Question: I have a problem with supporting state restoration in iPhone 6+.
Here's my hierarchy:

Problem is when state restoration happens in Portrait orientation and then, at later point, state decoding attempt is made while in Landscape orientation.
Explanation:
In portrait mode, there is only TabBar as master view (in fact, detail view doesn't exist) so it is pushed into TabBar navigation's controller.
Then, at later point, when app tries to perform state restoration for landscape, my details view is pushed onto master navigation controller (when it should be in details).
Due to custom hierarchy I have implemented UISplitViewControllerDelegate methods accordingly, and they work fine.
UISplitViewControllerDelegate methods also make sure that state restoration works in following cases:
'''
Landscape -> Landscape
Landscape -> Portrait
Portrait -> Portrait
'''
what's not working is: Portrait -> Landscape because, as I said, delegate method don't get called when in not-collapsed state so view hierarchy doesn't know how to split details from master view and embed that into detail navigation controller.
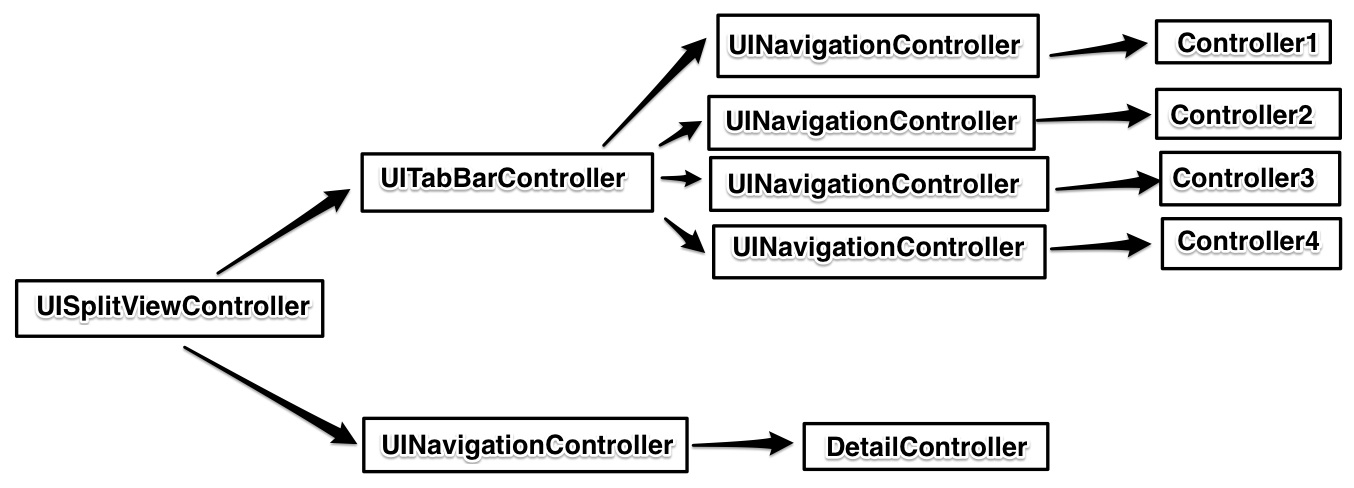
Answer: So far, I have solved it like this: in viewWillAppear all detail controllers are cut from tab bar's navigation controllers.
When storing state, device orientation is saved and SplitViewController.viewControllers (for me it won't store them automatically as it does on iOS7).
'''
- (void) encodeRestorableStateWithCoder:(NSCoder*)coder
{
[super encodeRestorableStateWithCoder:coder];
[coder encodeObject:self.viewControllers forKey:@"viewControllers"];
[coder encodeInteger:[UIApplication sharedApplication].statusBarOrientation forKey:@"orientation"];
}
- (void) decodeRestorableStateWithCoder:(NSCoder*)coder
{
[super decodeRestorableStateWithCoder:coder];
NSArray* viewControllers = [coder decodeObjectForKey:@"viewControllers"];
if (viewControllers.count > 0)
{
self.viewControllers = viewControllers;
}
restoredOrientation = (UIInterfaceOrientation) [coder decodeIntegerForKey:@"orientation"];
}
'''
And here is viewWillAppear implementation:
'''
- (void) viewWillAppear:(BOOL)animated
{
[super viewWillAppear:animated];
// iPhone6+: if state restoration happened while in portrait orientation and app is launched while in landscape,
// then all detail views should be cut from master view and split details view is set appropriately
if (firstLoad &&
[UIScreen mainScreen].scale > 2.9 && // assure it's iPhone 6+
UIInterfaceOrientationIsPortrait(restoredOrientation) &&
UIInterfaceOrientationIsLandscape(UIApplication.sharedApplication.statusBarOrientation))
{
UITabBarController* tbc = self.viewControllers[0];
NSArray* detachedControllers = [tbc cutControllersFrom:DocumentViewController.class];
if (detachedControllers.count > 0)
{
UINavigationController* documentNavigation = [self.storyboard
instantiateViewControllerWithIdentifier:@"NavigationController"];
documentNavigation.viewControllers = detachedControllers;
self.viewControllers = @[ self.viewControllers[0], documentNavigation ];
}
else // place some default no-selection controller in detail
{
UINavigationController* noSelectionNavigation = [self.storyboard
instantiateViewControllerWithIdentifier:@"NoSelectionSID"];
self.viewControllers = @[ self.viewControllers.firstObject, noSelectionNavigation ];
}
}
firstLoad = NO;
}
'''
where cutControllersFrom method is a category on UITabBarController:
'''
- (NSArray*) cutControllersFrom:(Class)controllerClass
{
NSArray* ret;
for (UIViewController* vc in self.viewControllers)
{
if (![vc isKindOfClass:UINavigationController.class])
{
continue;
}
UINavigationController* nc = (UINavigationController*) vc;
NSArray* removed = [nc cutFrom:controllerClass];
if (vc == self.selectedViewController)
{
ret = removed;
}
}
return ret;
}
'''
which calls cutFrom: method which is a category on UINavigationController:
'''
- (NSArray*) cutFrom:(Class)controllerClass
{
NSMutableArray* toRemove = [NSMutableArray array];
BOOL startRemoving = NO;
UIViewController* endingViewController;
for (NSUInteger i = 0; i < self.viewControllers.count; i++)
{
UIViewController* vc = self.viewControllers[i];
if ([vc isKindOfClass:controllerClass])
{
startRemoving = YES;
endingViewController = self.viewControllers[i - 1];
}
if (startRemoving)
{
[toRemove addObject:vc];
}
}
if (endingViewController)
{
[self popToViewController:endingViewController animated:NO];
}
return toRemove;
}
'''